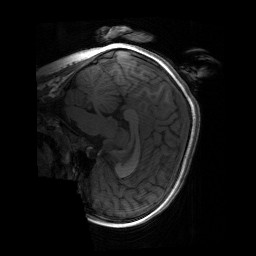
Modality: T1w
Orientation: sagittal
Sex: female
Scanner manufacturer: siemens
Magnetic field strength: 3 T
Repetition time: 1.9 s
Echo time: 0.00243 s